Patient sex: M
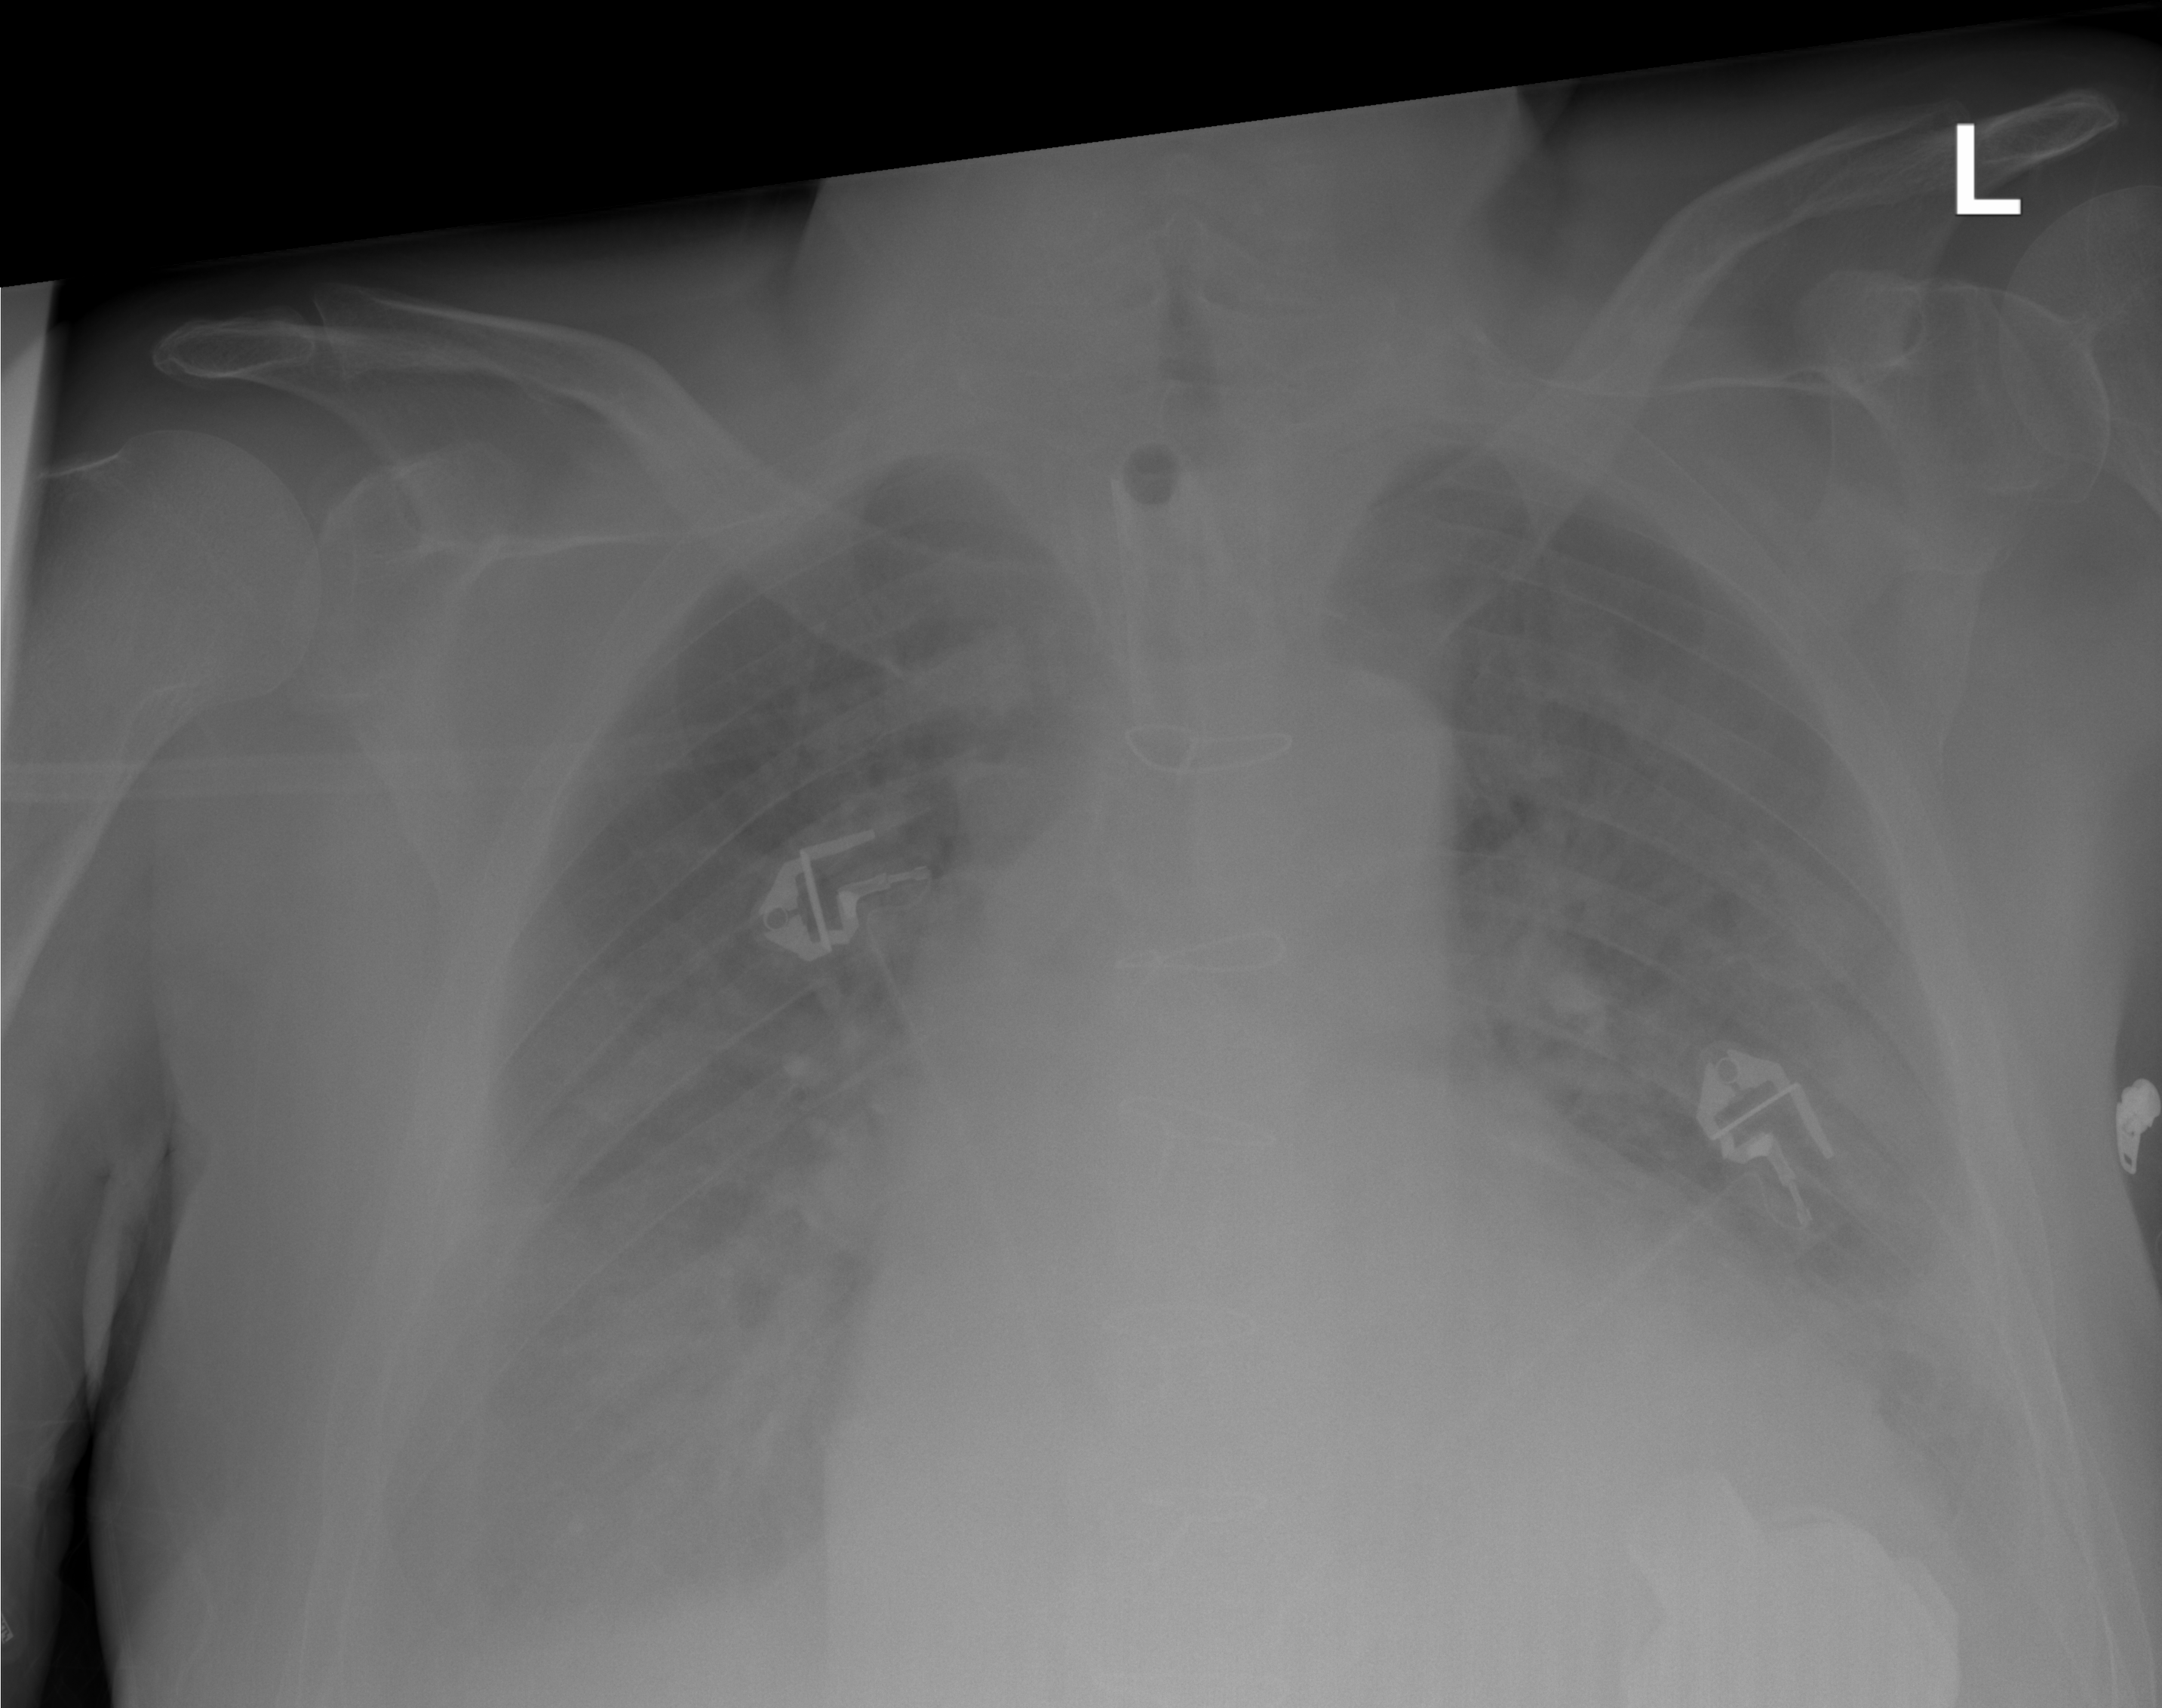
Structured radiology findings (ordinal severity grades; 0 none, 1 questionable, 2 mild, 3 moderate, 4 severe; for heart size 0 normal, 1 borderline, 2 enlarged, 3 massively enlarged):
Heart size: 2
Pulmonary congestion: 2
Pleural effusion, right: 2
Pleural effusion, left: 2
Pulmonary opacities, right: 0
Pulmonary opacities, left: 0
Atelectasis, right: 2
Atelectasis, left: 2